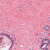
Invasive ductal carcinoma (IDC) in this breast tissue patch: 0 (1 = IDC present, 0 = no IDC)